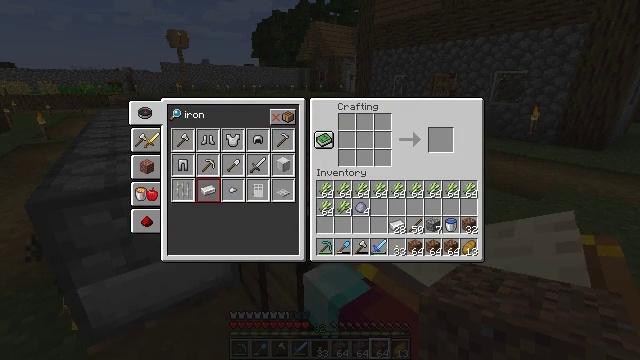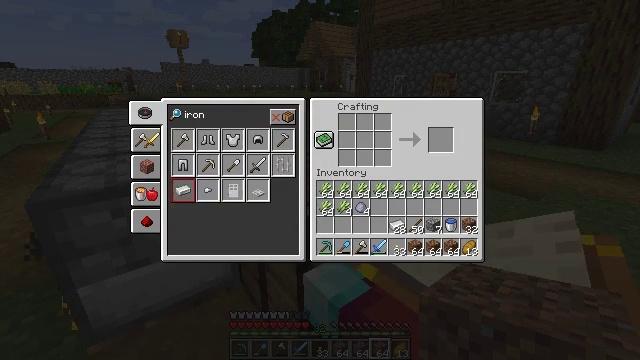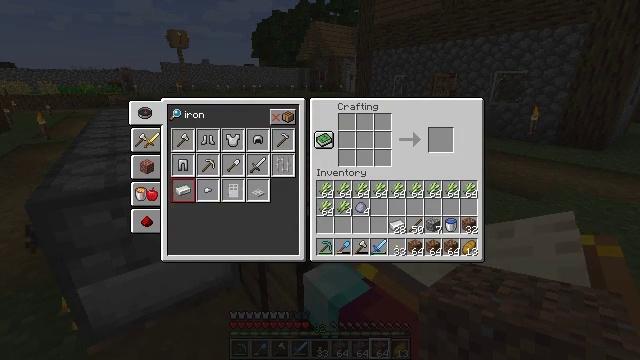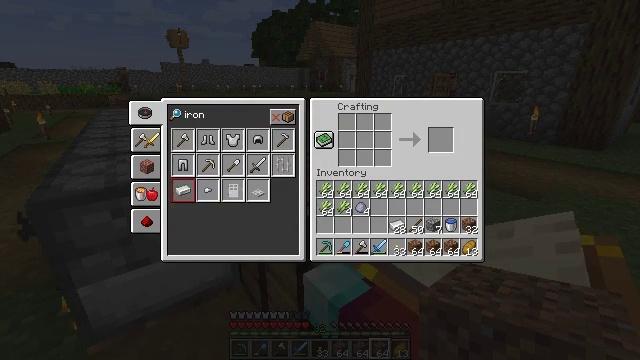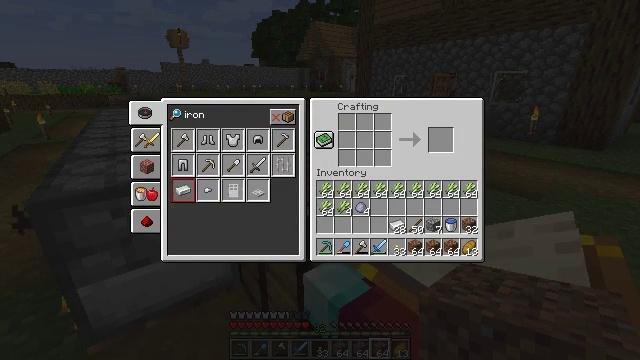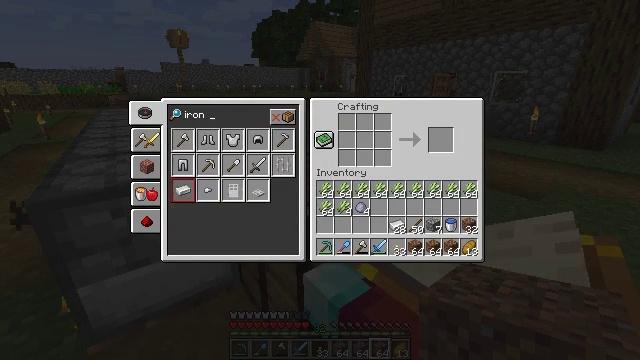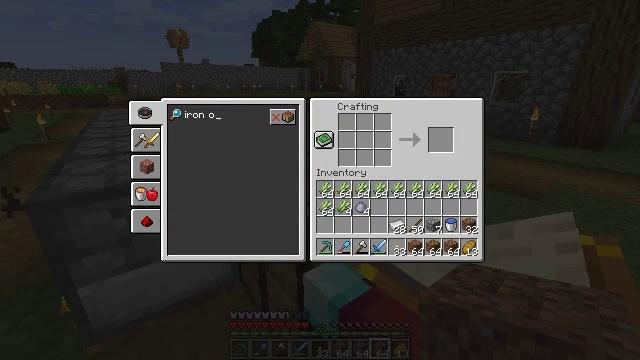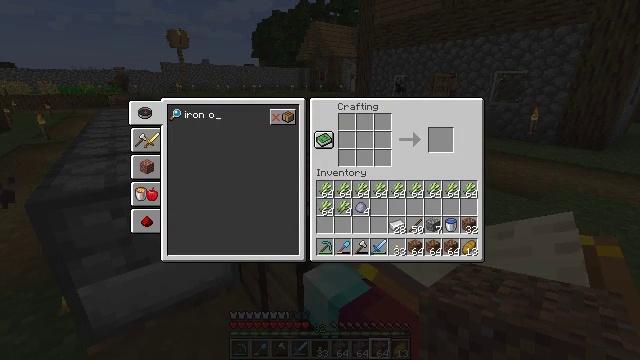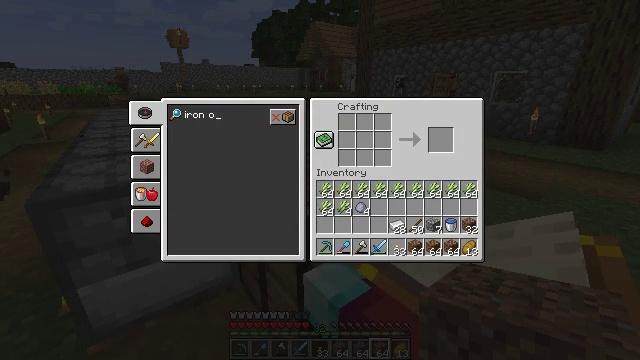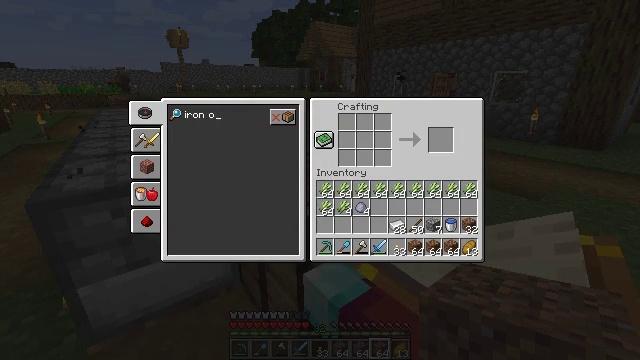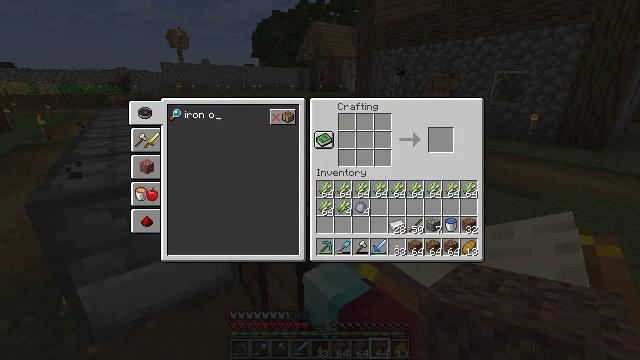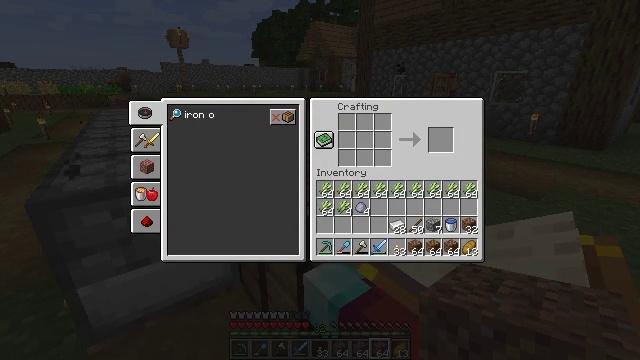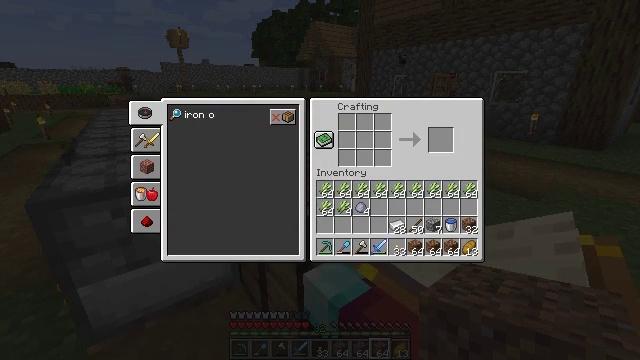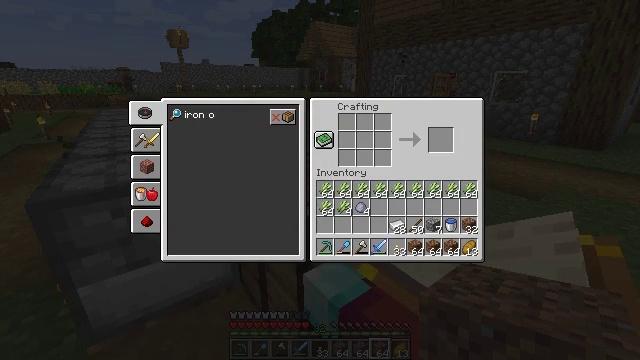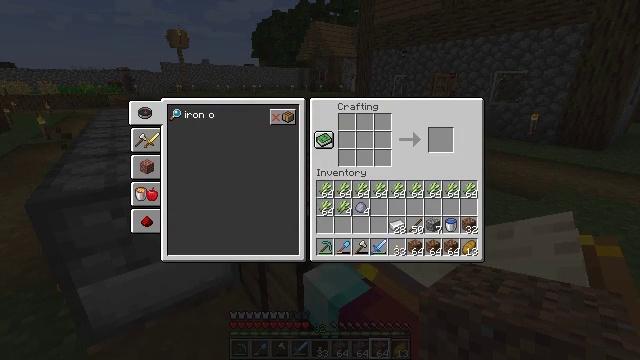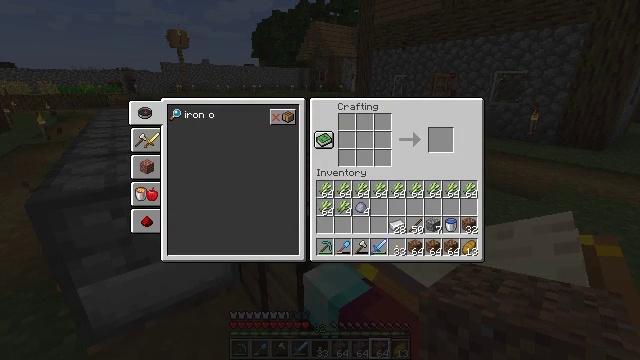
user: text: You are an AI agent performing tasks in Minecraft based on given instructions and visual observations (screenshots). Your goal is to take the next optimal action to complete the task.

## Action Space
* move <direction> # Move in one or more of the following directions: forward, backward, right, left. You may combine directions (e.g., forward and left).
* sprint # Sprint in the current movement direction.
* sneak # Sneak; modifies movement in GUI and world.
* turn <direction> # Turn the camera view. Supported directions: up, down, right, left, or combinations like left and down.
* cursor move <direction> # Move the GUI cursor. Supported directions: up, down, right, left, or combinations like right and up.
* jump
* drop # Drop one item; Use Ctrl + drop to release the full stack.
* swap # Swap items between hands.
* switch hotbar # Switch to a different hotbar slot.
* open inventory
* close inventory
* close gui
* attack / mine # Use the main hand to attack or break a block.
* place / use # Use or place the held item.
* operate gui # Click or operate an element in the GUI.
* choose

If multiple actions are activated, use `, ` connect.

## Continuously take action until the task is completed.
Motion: motion action
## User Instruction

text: Craft an iron hoe using a crafting table.
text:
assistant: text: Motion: jump
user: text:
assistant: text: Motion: jump
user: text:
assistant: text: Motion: jump
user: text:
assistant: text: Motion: no_op
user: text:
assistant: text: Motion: no_op
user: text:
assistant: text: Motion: no_op
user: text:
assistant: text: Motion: no_op
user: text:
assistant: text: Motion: no_op
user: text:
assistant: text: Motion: no_op
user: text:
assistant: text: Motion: no_op
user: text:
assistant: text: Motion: no_op
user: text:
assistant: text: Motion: no_op
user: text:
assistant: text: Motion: no_op
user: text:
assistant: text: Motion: no_op
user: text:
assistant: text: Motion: no_op
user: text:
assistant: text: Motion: no_op
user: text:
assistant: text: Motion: no_op
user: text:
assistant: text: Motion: no_op
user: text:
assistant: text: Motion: no_op
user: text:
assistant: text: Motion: no_op
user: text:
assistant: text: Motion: no_op
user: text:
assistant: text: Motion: no_op
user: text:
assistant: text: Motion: no_op
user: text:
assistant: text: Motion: no_op
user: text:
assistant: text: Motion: no_op
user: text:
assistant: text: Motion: no_op
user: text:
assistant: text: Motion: no_op
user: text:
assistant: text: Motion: no_op
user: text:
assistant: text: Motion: cursor move left
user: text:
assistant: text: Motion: cursor move left